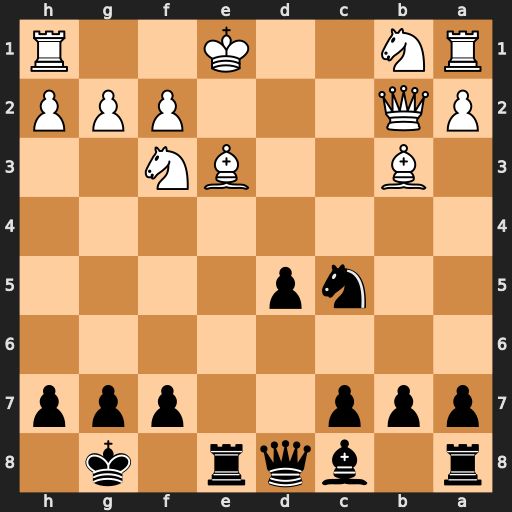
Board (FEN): r1bqr1k1/ppp2ppp/8/2np4/8/1B2BN2/PQ3PPP/RN2K2R
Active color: b
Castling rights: KQ
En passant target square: -
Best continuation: Nd3+ Kf1 Nxb2